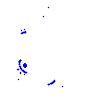
Particle: proton